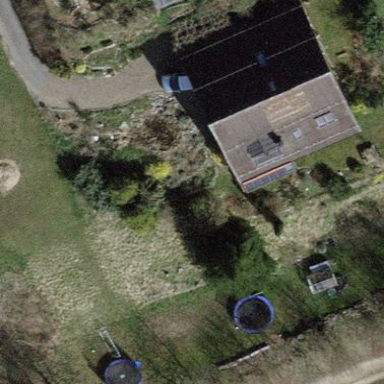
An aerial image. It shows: Residential house.